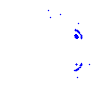
Particle: electron